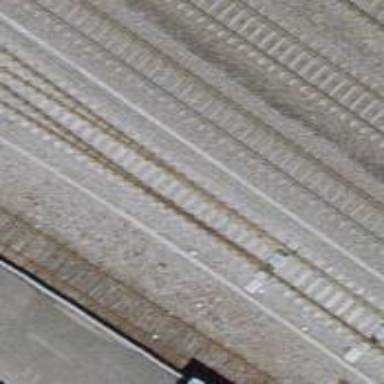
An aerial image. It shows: Railway switch.